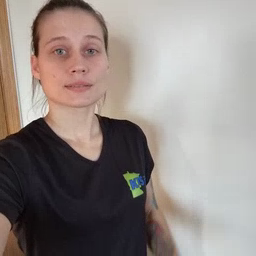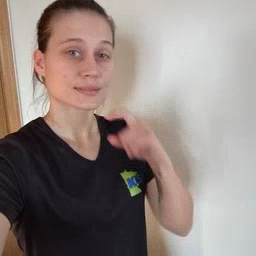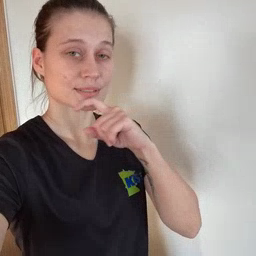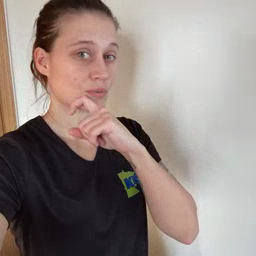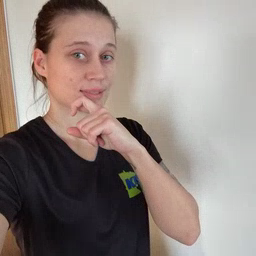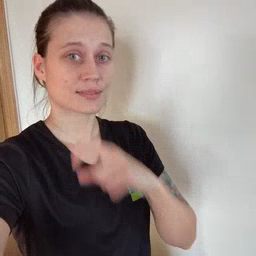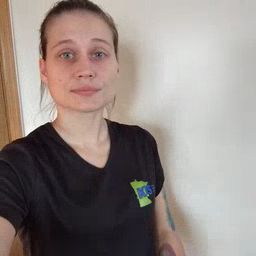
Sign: cereal